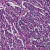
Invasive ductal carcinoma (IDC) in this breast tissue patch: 1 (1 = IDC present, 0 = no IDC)